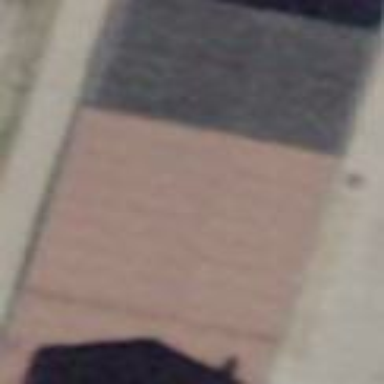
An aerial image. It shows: Train station building.